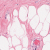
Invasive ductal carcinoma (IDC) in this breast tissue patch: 0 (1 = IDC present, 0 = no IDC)